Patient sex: M
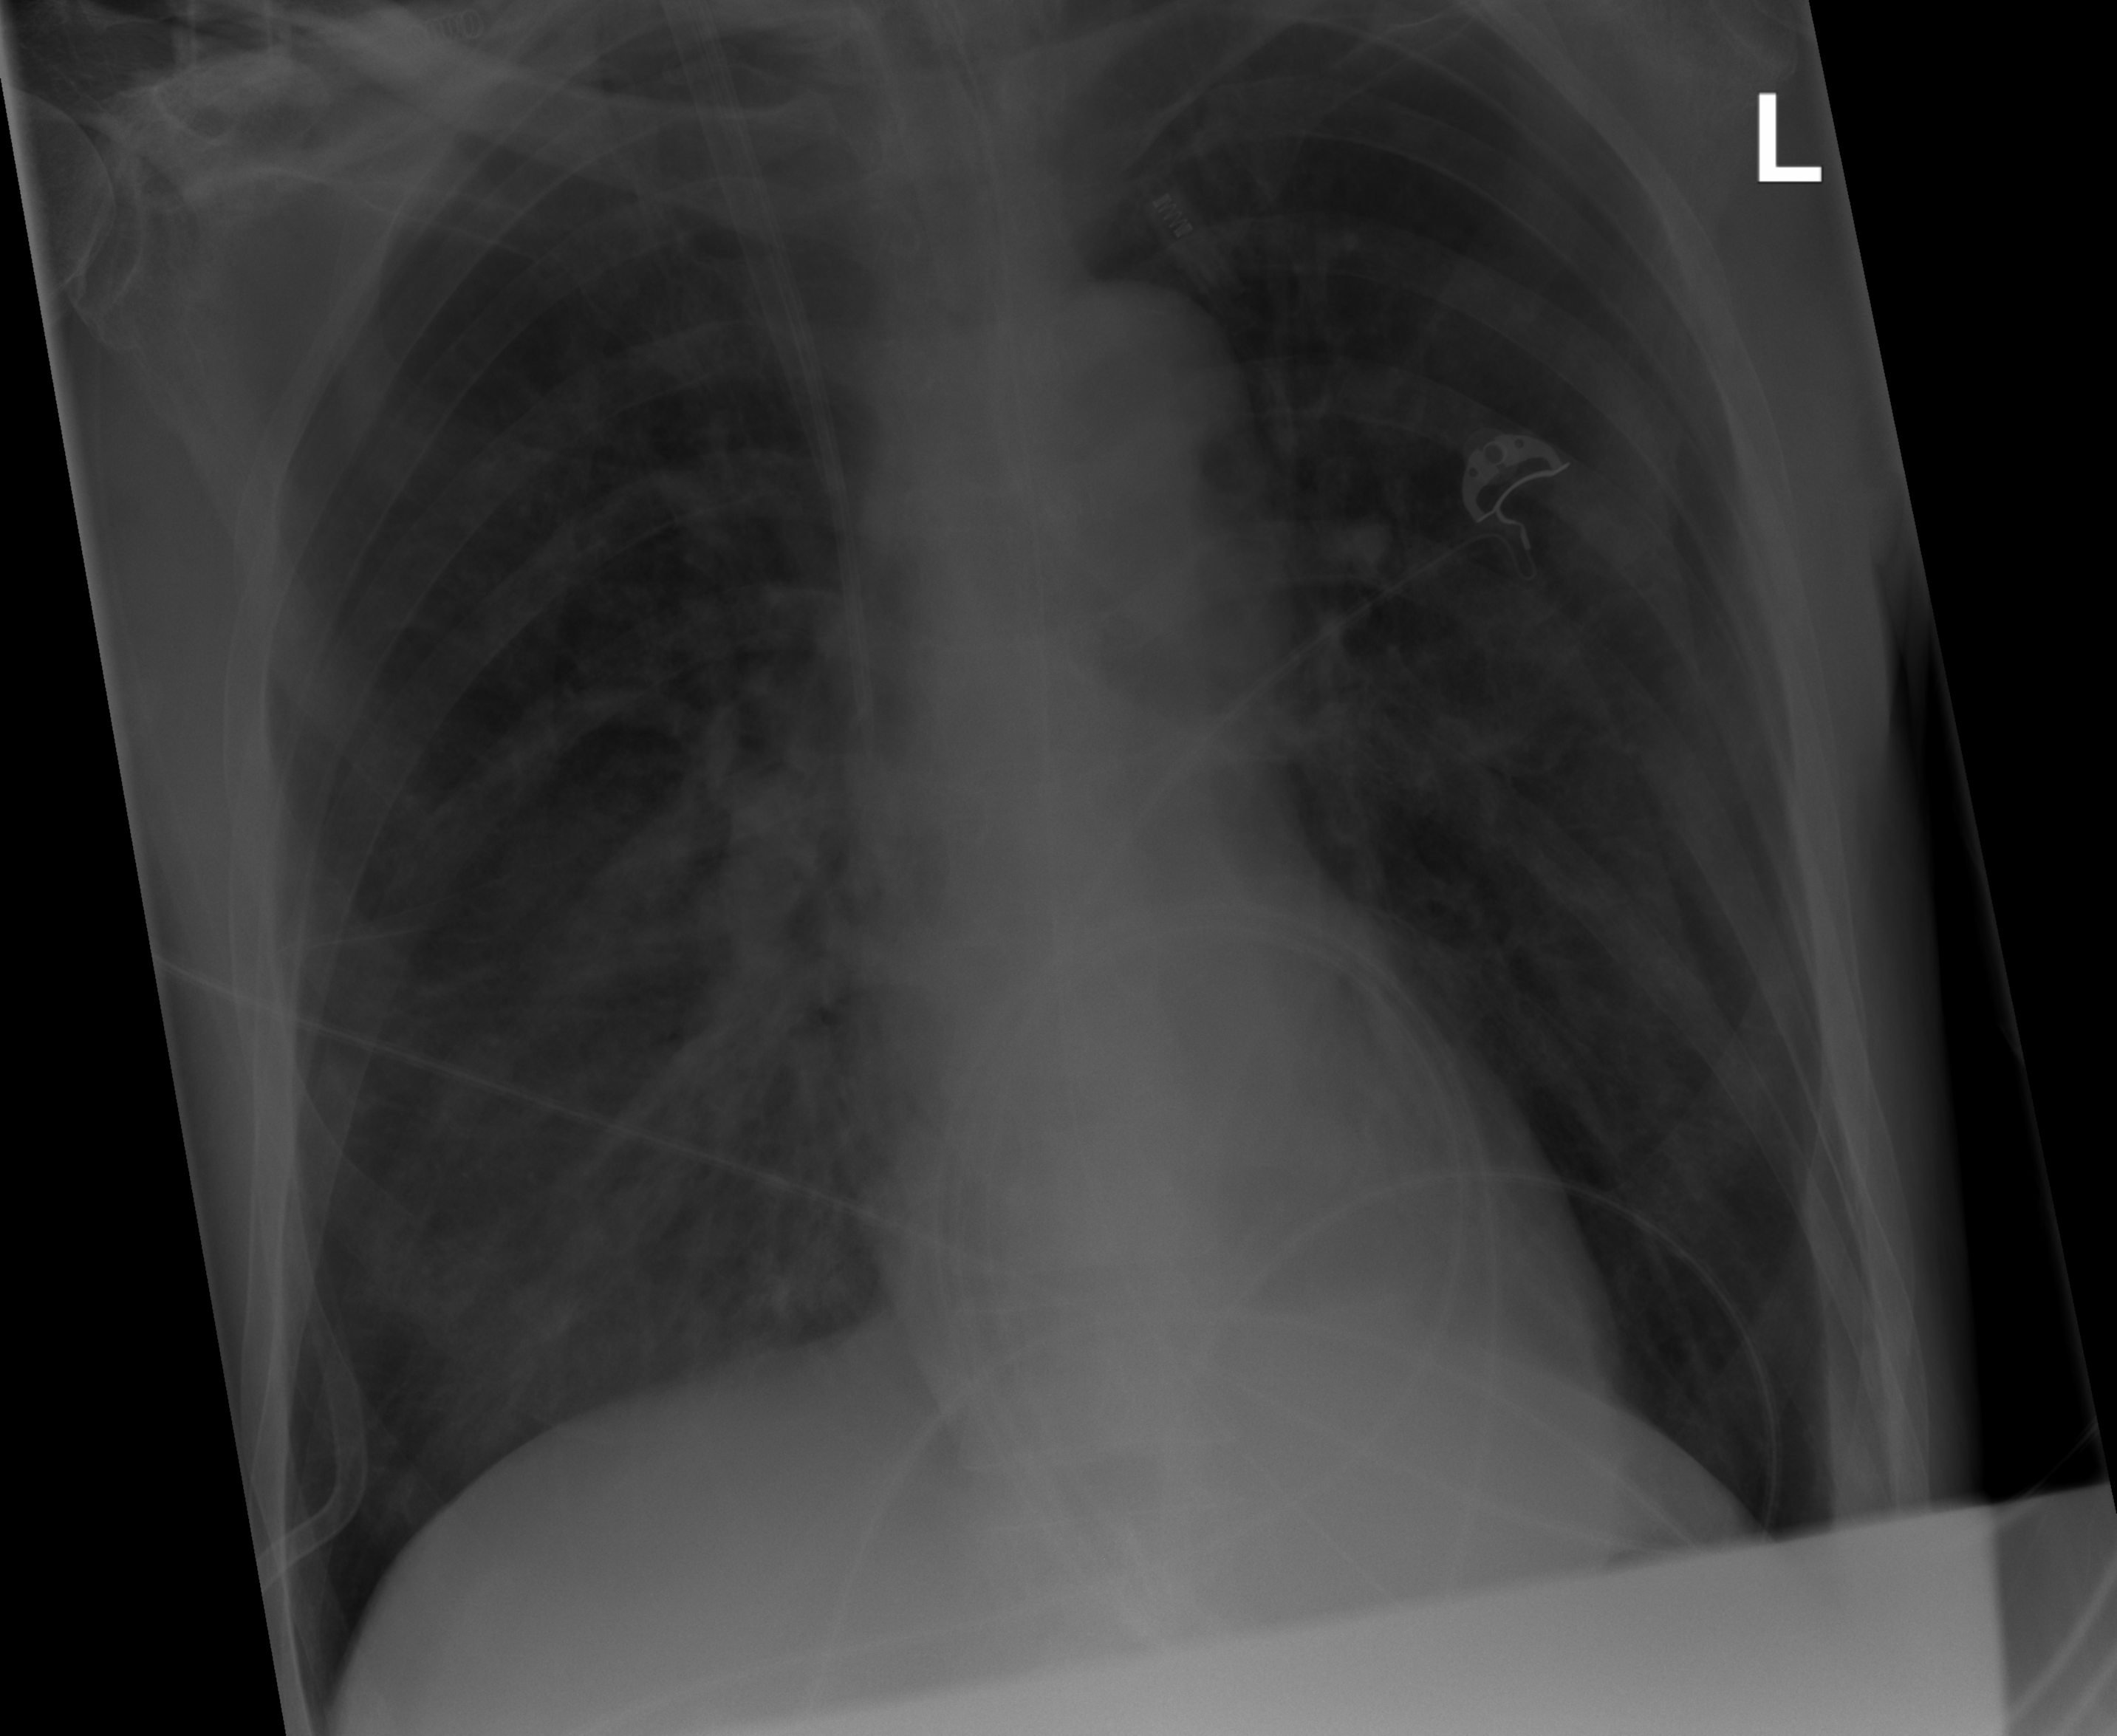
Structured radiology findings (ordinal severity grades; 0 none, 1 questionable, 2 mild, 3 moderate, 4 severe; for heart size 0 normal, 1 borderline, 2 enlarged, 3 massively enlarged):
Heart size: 0
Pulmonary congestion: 0
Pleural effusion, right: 0
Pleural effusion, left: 0
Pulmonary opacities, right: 3
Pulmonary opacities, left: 0
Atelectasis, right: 2
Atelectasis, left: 0